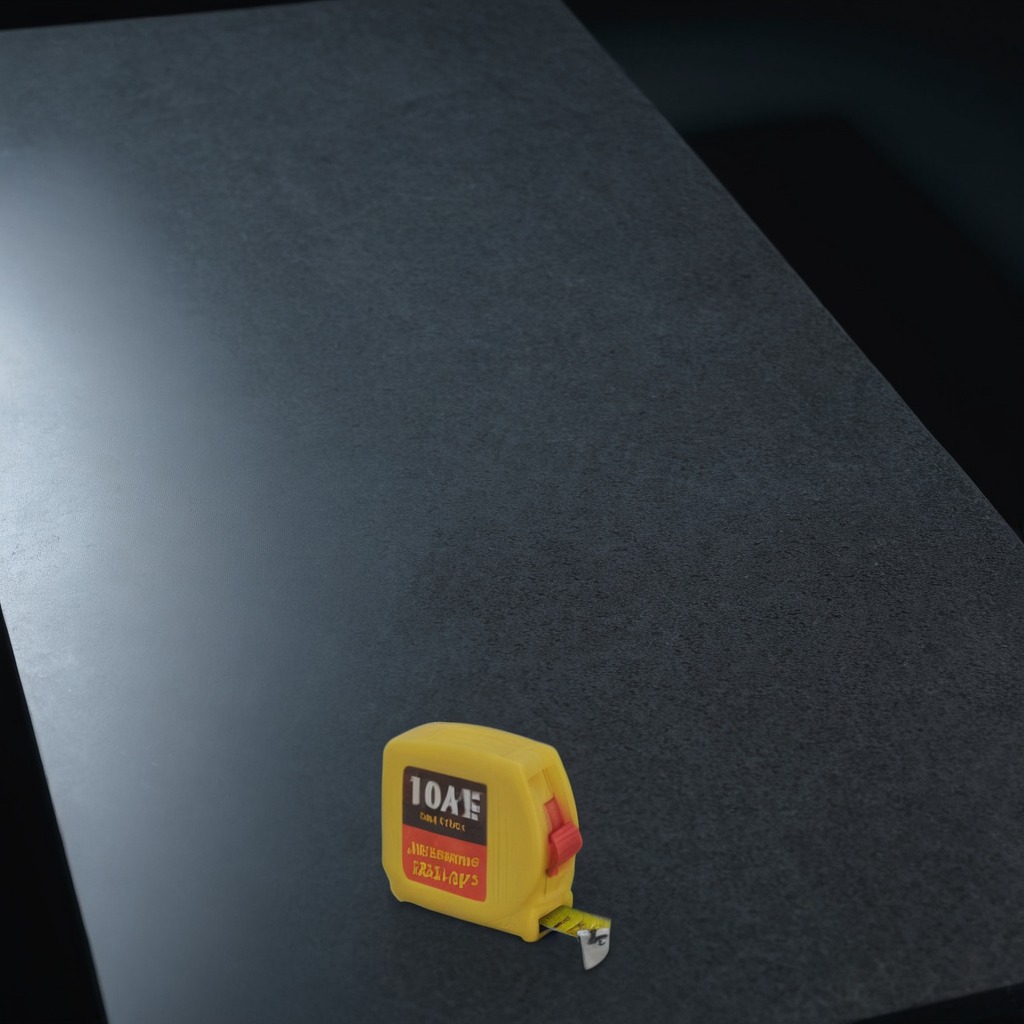
A measuring tape is lying on a clean granite table inside a workshop at night.